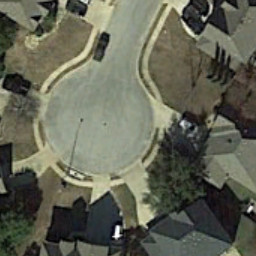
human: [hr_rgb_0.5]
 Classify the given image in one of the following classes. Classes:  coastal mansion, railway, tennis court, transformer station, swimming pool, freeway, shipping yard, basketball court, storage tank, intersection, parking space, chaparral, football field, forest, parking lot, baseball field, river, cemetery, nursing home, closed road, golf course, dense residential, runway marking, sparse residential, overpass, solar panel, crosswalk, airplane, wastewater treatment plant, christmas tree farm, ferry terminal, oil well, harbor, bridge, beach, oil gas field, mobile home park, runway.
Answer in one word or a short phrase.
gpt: closed road